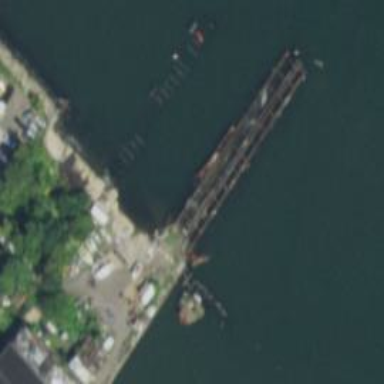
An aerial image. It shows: Ruined pier made by man.